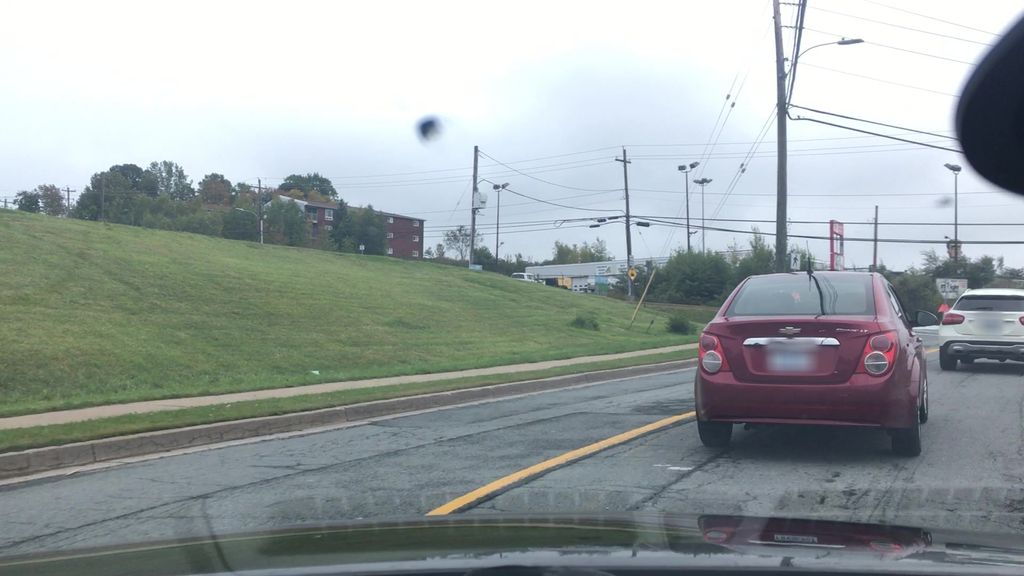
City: halifax